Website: bh-photo
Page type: customer-info-address
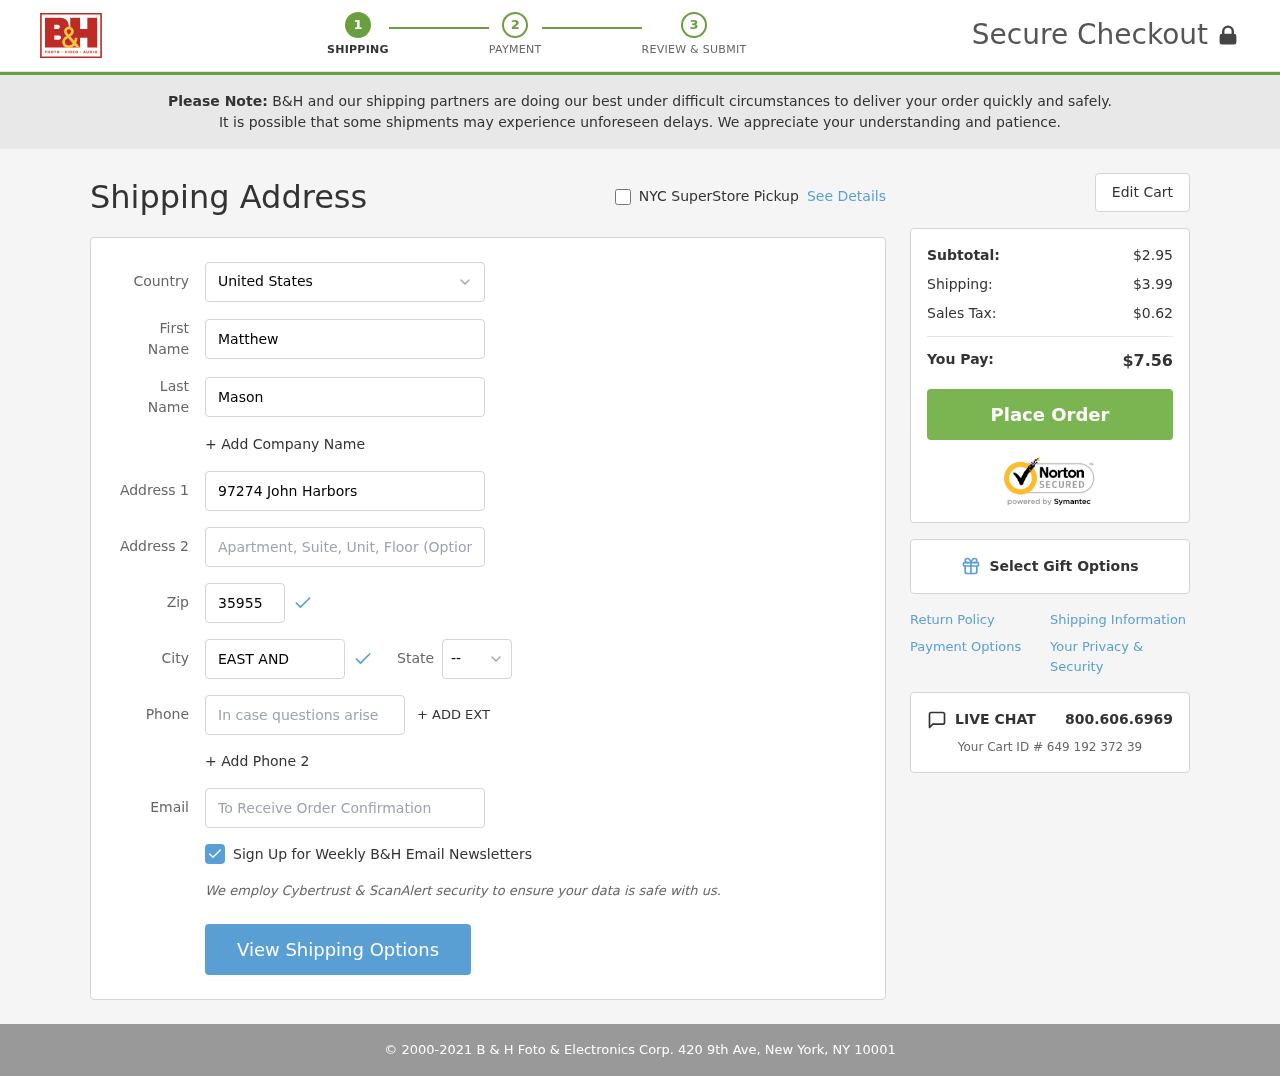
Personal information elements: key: PII_CITY
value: East Andrew
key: PII_COUNTRY
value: United States
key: PII_EMAIL
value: mmason@gmail.com
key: PII_FIRSTNAME
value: Matthew
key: PII_LASTNAME
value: Mason
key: PII_PHONE
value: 9675645281
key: PII_POSTCODE
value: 35955
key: PII_STATE_ABBR
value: NH
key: PII_STREET
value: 97274 John Harbors
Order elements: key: ORDER_SUBTOTAL
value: $2.95
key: ORDER_SHIPPING_COST
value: $3.99
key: ORDER_TAX
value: $0.62
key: ORDER_TOTAL
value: $7.56
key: ORDER_ID
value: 649 192 372 39